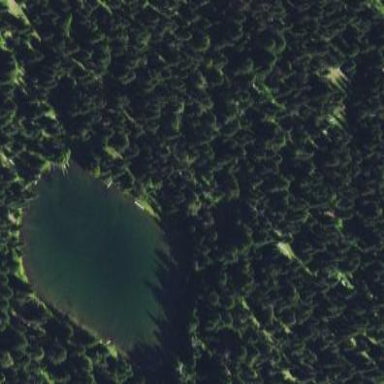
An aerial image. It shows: Beautiful lake surrounded by nature.